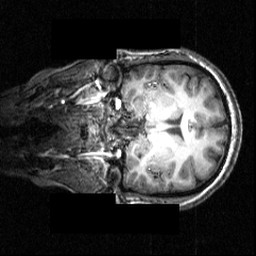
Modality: T1w
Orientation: coronal
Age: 20
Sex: female
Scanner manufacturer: siemens
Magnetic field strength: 3.951 T
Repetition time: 1.5 s
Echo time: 0.00335 s